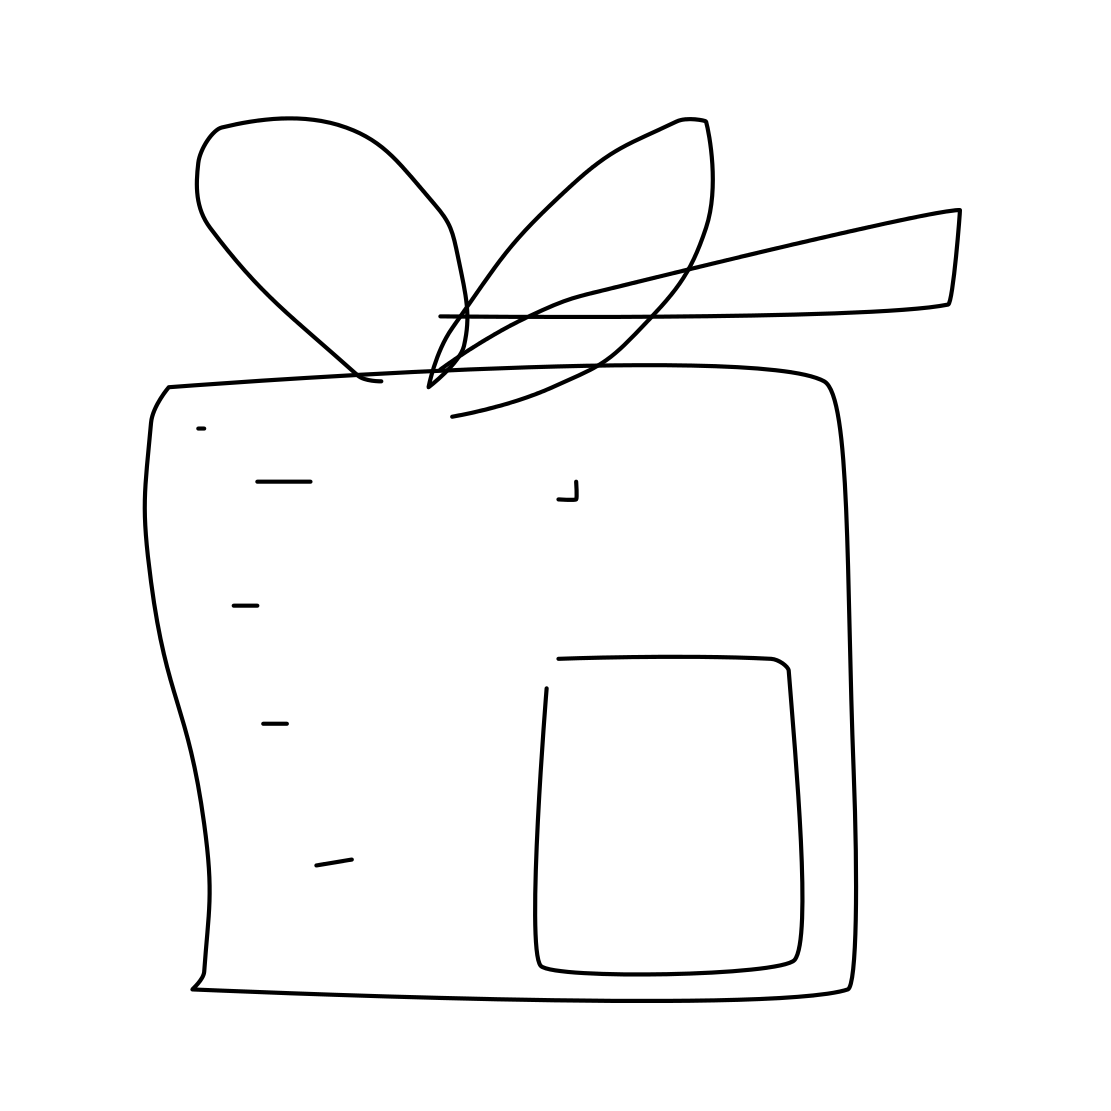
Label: present